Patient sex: M
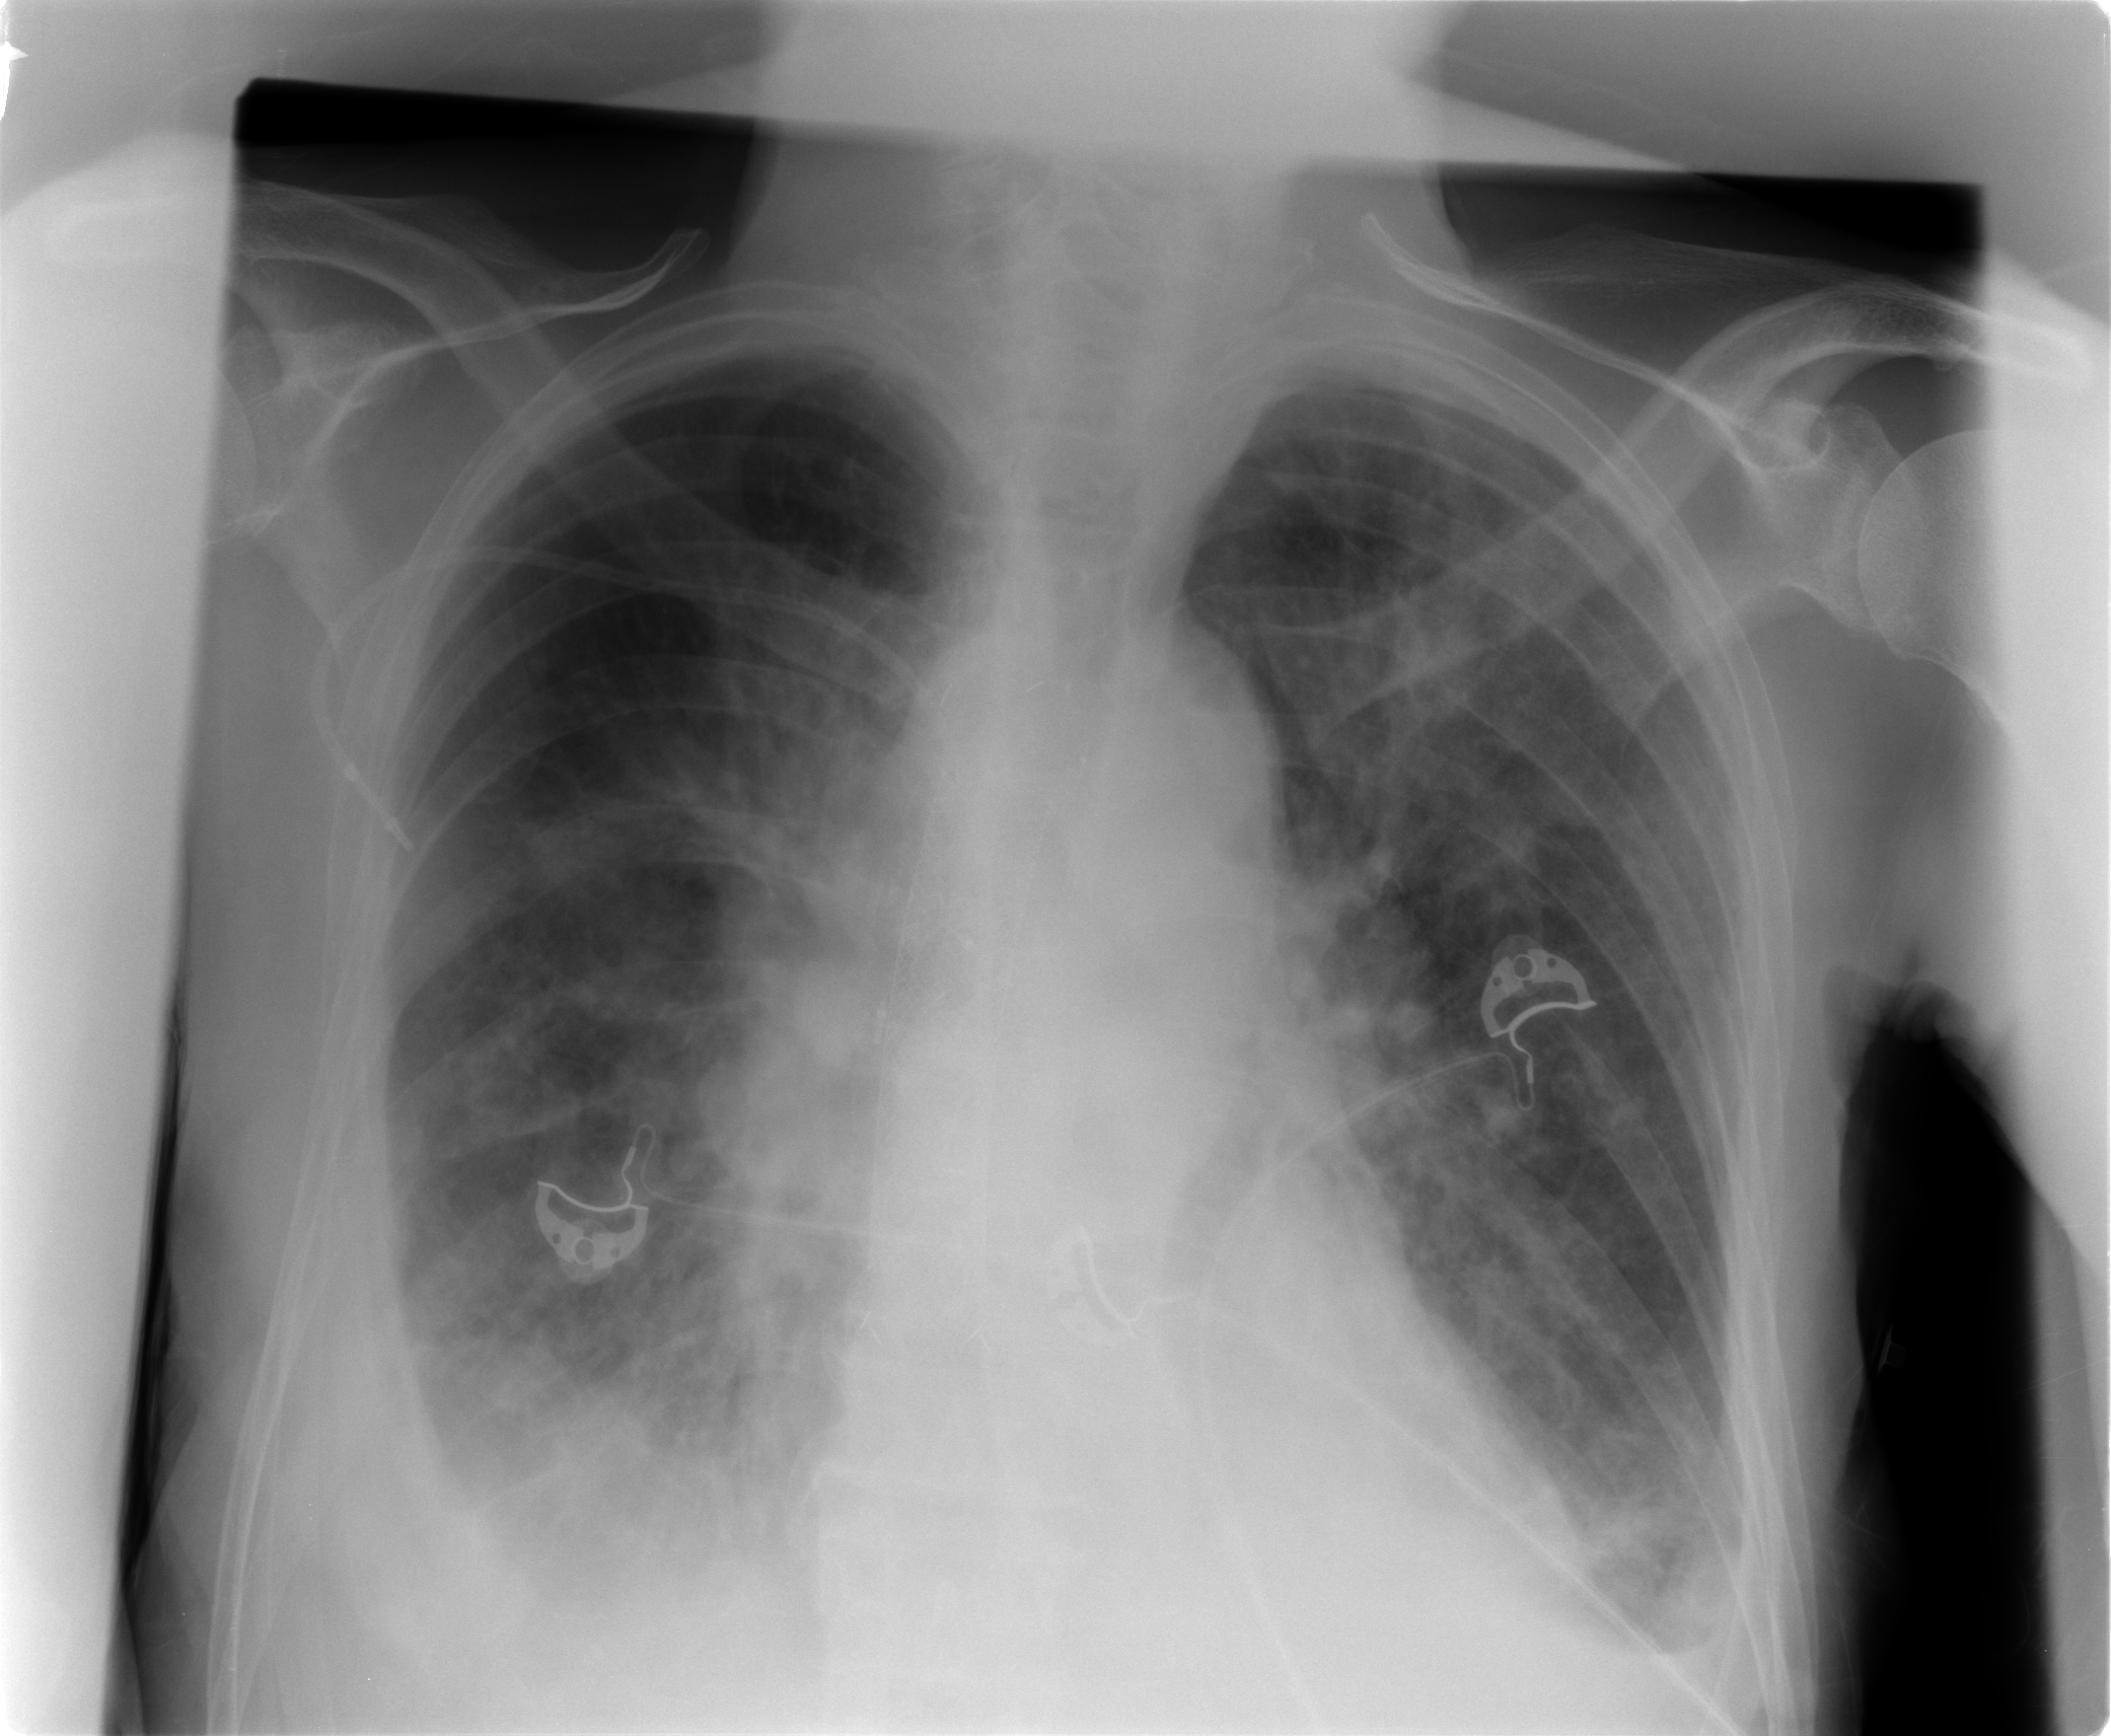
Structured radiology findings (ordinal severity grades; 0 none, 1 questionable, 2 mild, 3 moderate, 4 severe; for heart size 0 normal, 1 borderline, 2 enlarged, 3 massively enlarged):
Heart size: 1
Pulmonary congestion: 2
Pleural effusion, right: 3
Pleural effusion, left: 2
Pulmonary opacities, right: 3
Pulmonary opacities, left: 3
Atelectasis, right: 3
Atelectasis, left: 2